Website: lowes
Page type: store-pickup
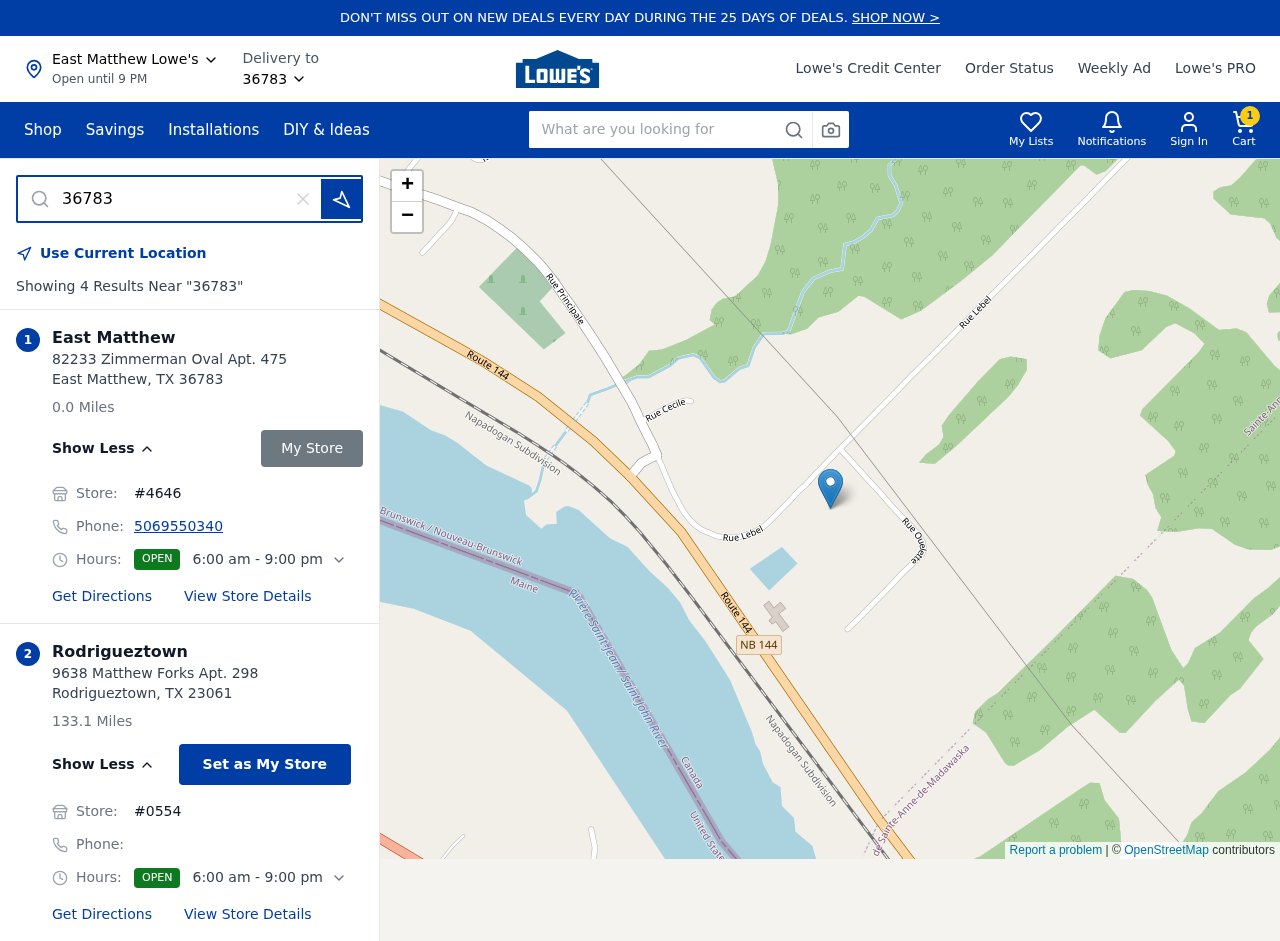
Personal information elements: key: PII_CITY
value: East Matthew
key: PII_CITY2
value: Rodrigueztown
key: PII_LOCATION1_STREET
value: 82233 Zimmerman Oval Apt. 475
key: PII_LOCATION2_POSTCODE
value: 23061
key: PII_LOCATION2_STREET
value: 9638 Matthew Forks Apt. 298
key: PII_PHONE
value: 5069550340
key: PII_POSTCODE
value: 36783
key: PII_STATE_ABBR
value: TX
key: PII_POSTCODE3
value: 36783
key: PII_POSTCODE_FULL
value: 36783
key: PII_POSTCODE_NUMERIC
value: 36783
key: PII_STATE_ABBR2
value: TX
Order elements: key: ORDER_NUM_ITEMS
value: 1
Search elements: key: HEADER_SEARCH
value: What are you looking for
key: SEARCH_STORE_LOCATION
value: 36783